Question: In EGit when I got to 'Team > Switch to > New branch' I end up with the dialog box below. What is the meaning of the various pull strategies listed on this dialog box?

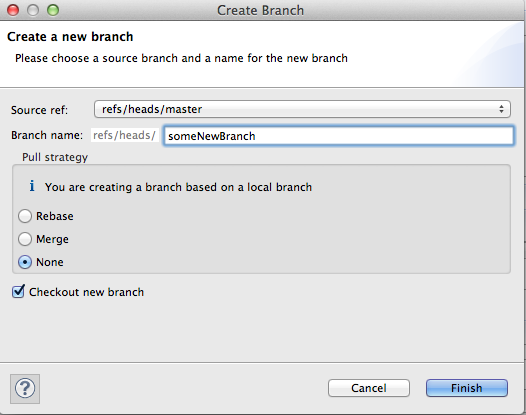
Answer: Take a look at this from <URL> :

From the above link :
> The "Pull Strategy" group is only visible when a branch is selected in
the combo and allows to override the default setup for the "upstream
configuration" which is helpful when fetching and pushing, but
particularly when pulling. Depending on the selected option the
following configuration can be chosen:: When pulling, new changes will be fetched from upstream and the remote tracking branch will be updated. Then the current local branch will be rebased onto the updated remote tracking branch: When pulling, the changes will be fetched from upstream and the remote tracking branch will be updated. Then the current local branch will be merged with the new changes. This is the default if the new branch is based on a remote tracking branch (but this default may be overridden by specific repository configuration): When pulling, no specific upstream configuration will be done for the new branch; however, if a default remote exists (a remote
with name "origin", pull will try to use the configuration of this
remote; this is the default if the new branch is not based on a remote
tracking branch
## Command Line Equivalents
I , the command line equivalent's of the above would be as follows:
'''
git fetch //This updates the remote-tracking-branch such as remotes/origin/master
git rebase remotes/origin/master
'''
'''
git fetch // This updates the remote-tracking-branch such as remotes/origin/master
git merge remotes/origin/master
'''
Having written that, my knowledge of GIT does not make me confident of the above.